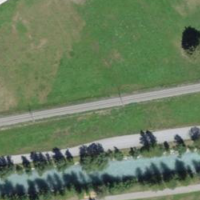
EUNIS habitat code: 24
Species observed at this site:
Phyteuma orbiculare